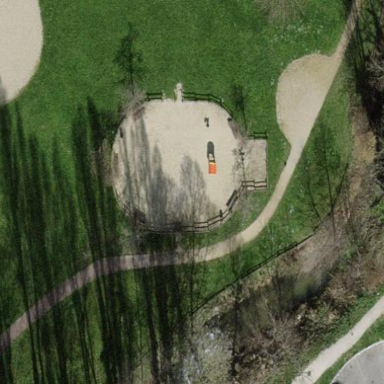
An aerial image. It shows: Playground area for leisure land.